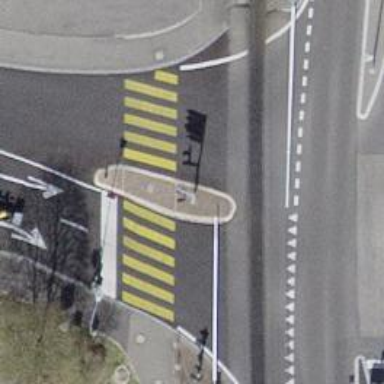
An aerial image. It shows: Zebra crossing with island in the middle. The markings on the crossing indicate it as zebra crossing.